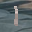
Label: 1